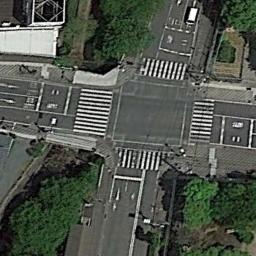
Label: intersection